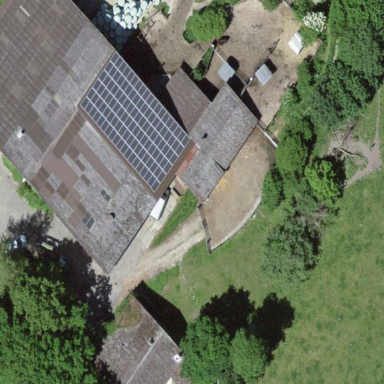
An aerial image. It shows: Farmyard area.